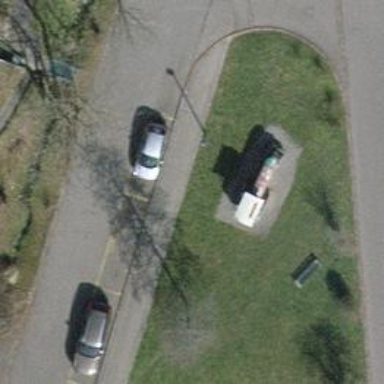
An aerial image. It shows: Grassy playground.